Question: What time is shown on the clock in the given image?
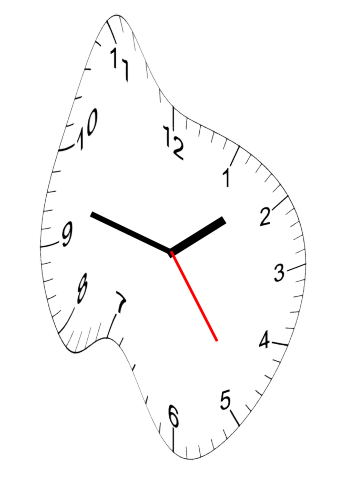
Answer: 01:47:24